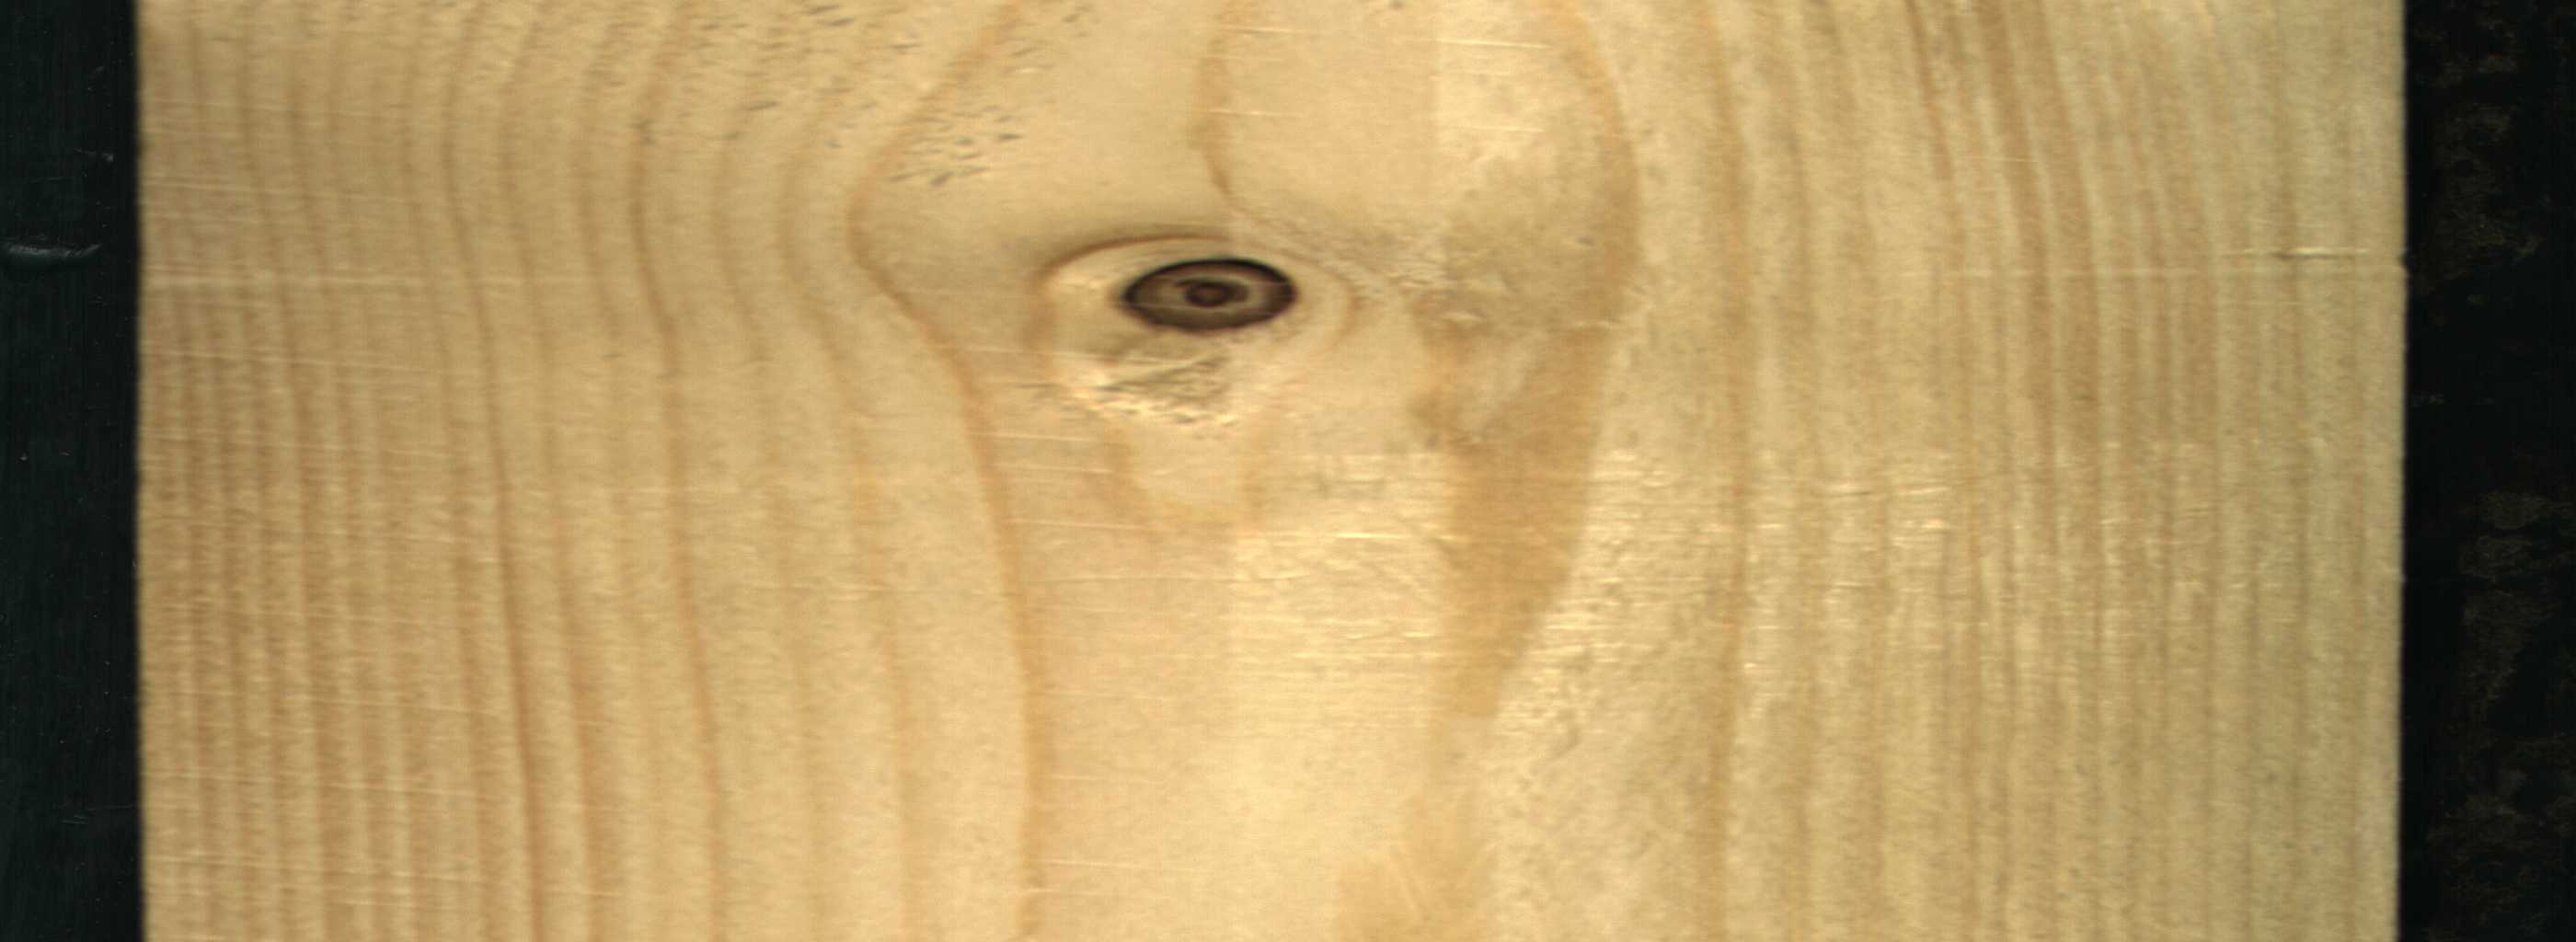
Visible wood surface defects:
Dead_Knot